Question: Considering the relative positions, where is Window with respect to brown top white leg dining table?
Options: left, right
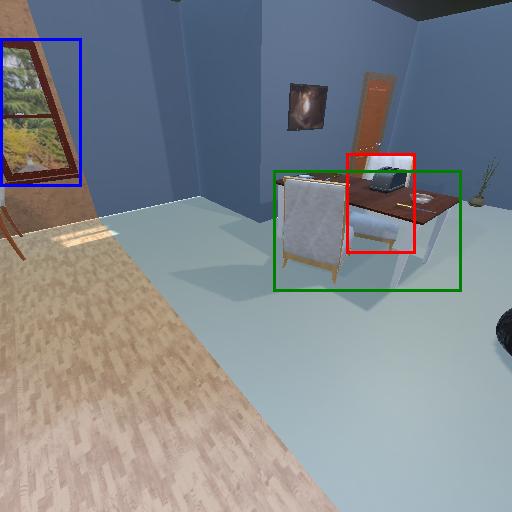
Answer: left